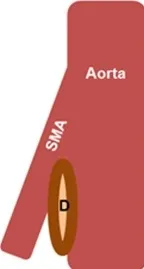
In contrast to. A pathological low angle of <25. In Wilkie's syndrome resulting in duodenal compression.
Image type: radiology (ct)